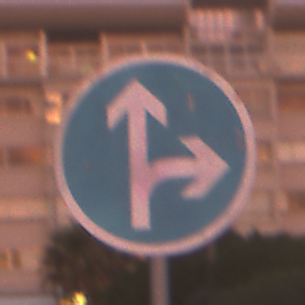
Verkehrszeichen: VorgeschriebeneFahrtrichtungGeradeausOderRechts
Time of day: SunriseSunset
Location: Outdoor (Urban)
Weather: PartlyCloudy
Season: NotSpecified
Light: Natural